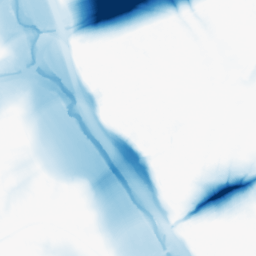
Category: morphological
Decomposition family: morphological
Decomposition parameters: operation: closing
size: 50
Upsampling method: bilinear
Upsampling parameters: scale: 8
Upsampling scale: 8